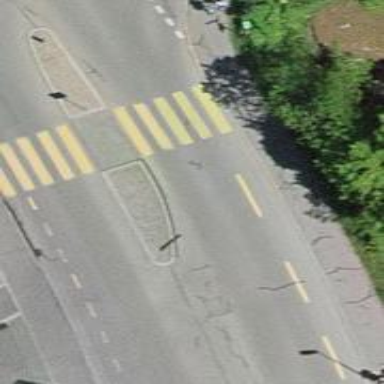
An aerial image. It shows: Primary road with asphalt surface. There are sidewalks on both sides and designated cycle lanes on each side.